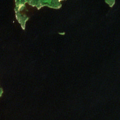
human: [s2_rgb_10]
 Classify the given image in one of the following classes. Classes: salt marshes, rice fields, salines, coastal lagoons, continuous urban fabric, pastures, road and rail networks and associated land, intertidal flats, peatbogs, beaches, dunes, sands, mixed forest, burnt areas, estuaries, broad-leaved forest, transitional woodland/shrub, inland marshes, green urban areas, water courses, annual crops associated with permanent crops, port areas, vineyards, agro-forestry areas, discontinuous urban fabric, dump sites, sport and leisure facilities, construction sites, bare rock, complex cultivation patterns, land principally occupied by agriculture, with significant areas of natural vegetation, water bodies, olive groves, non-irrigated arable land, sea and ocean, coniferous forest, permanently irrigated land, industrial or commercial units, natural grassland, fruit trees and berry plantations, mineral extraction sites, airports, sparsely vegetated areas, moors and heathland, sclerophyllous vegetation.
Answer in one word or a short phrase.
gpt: mixed forest, water bodies